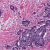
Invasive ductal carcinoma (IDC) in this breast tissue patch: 1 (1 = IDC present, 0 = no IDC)